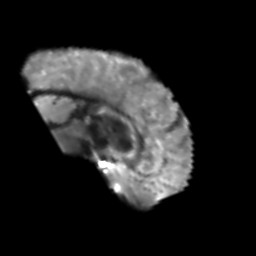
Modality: T2w
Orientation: sagittal
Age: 60
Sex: male
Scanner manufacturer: siemens
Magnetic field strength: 3 T
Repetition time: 6.1 s
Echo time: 0.101 s